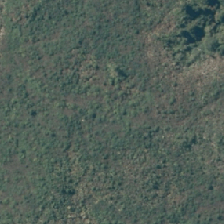
Land cover: broadleaved_indigenous_hardwood